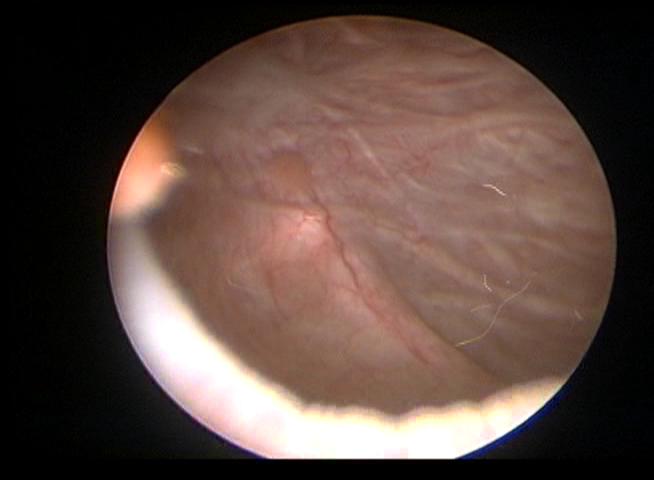
Modality: WLC
Class: Malignant
Subclass: LowGradePapillary
Lesion: L1
Stage: Ta
Morphology: Papillary
Bladder cancer association: Yes
Annotated structures: Tumor